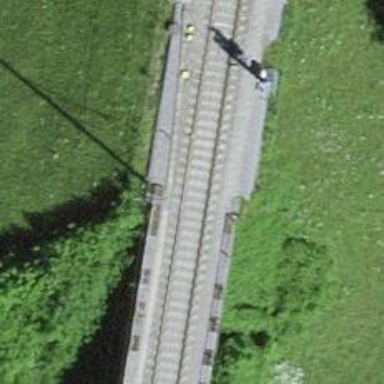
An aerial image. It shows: Viaduct railway track with single electrified contact line.